Field crop: tomato
Growth stage: 1
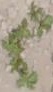
Species: portulaca